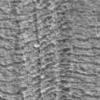
Label: not_dusty